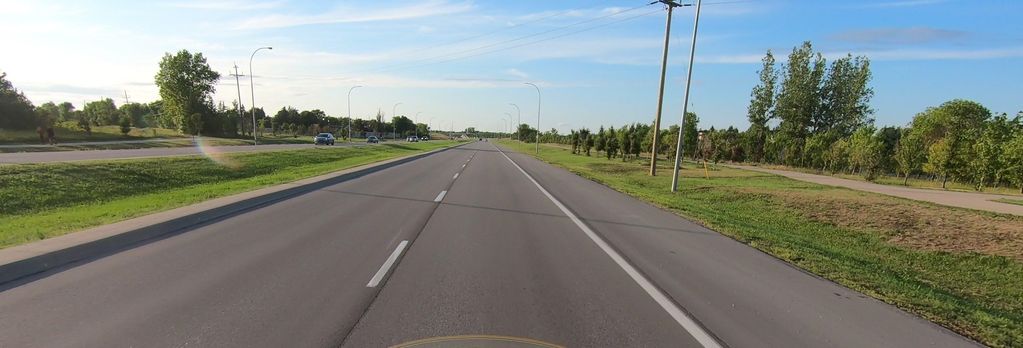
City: winnipeg